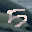
Label: 5